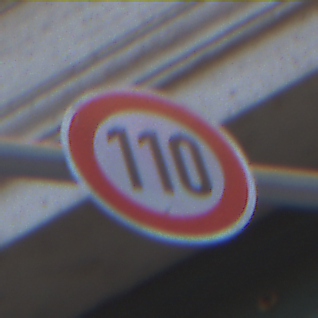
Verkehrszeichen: Geschwindigkeit110
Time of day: SunriseSunset
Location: Outdoor (Urban)
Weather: Clear
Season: NotSpecified
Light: Natural